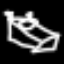
Label: bed